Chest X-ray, AP view. Patient: 55 years old, sex M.
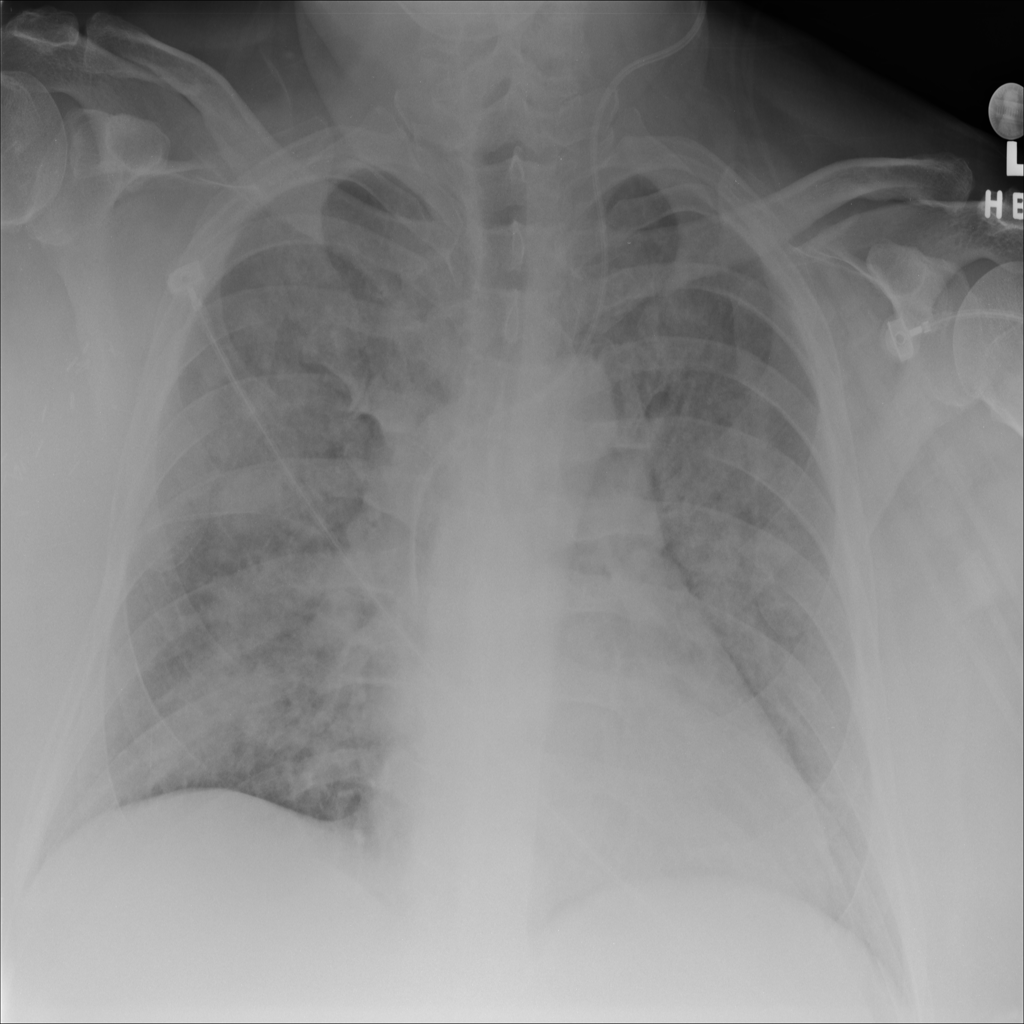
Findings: No Finding